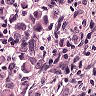
Metastatic tissue present: yes